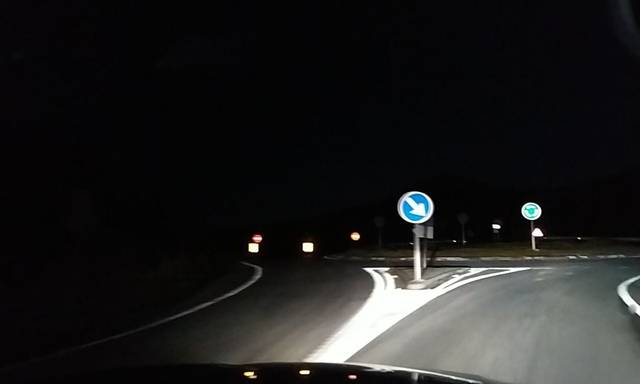
Region: Spain
Coordinates: 41.938, -7.399